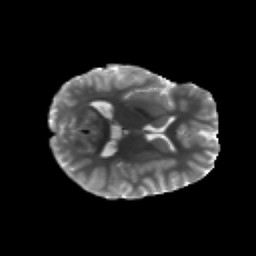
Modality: T2w
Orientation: axial
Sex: female
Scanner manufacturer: siemens
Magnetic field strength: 3 T
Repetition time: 5 s
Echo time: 0.071 s